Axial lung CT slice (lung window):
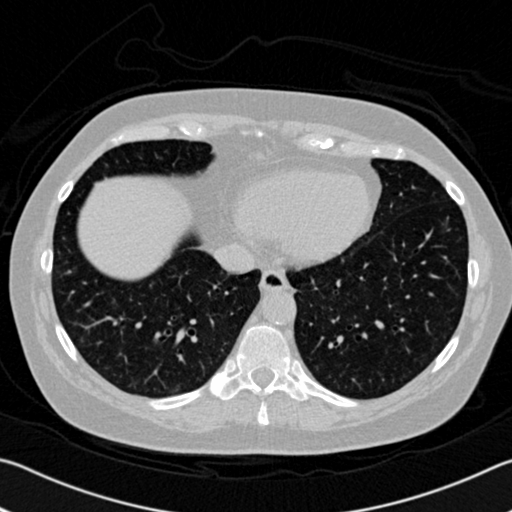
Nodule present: no